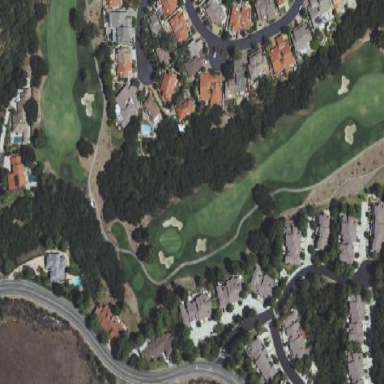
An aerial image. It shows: Grassy area designated as golf fairway.